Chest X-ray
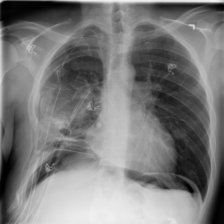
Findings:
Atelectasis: negative
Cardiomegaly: negative
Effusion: negative
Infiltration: negative
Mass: negative
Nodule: negative
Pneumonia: negative
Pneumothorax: negative
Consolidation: negative
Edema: negative
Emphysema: negative
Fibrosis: negative
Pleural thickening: negative
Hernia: negative